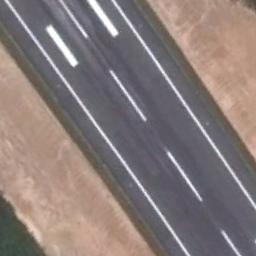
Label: runway